Question: NET and learning WPF now. I want to create a tool for Pomodoro technique to learn WPF. This is the lay out in my mind.
1. List of tasks
2. Status for the task. One tomato for every 25 mins. This is list of interactive images/buttons, in which users can take some actions like add, remove tomato.
What I am looking for is tips for laying this controls out and any words of wisdom :)

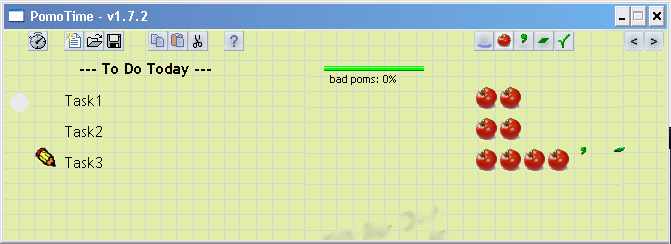
Answer: what i would do is define what pieces of the UI need to be dynamic and what needs to be fixed. looks like from the screenshot, the top is probably fixed and the Task1... and the apples will be dynamic. So i would probably put everything in a grid and use a stackpanel with Vertical Orientation to hold all the tasks. Then each individual task would be a stackpanel with Horizontal Orientation built dynamically with it looks like a textblock to hold "Task1" and then varying amounts of images or whatever control you will be using for the apples and pencils and stuff like that.